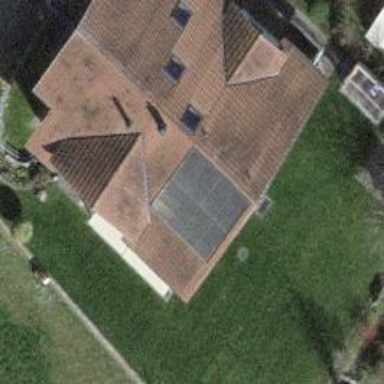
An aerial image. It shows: Solar power generator.